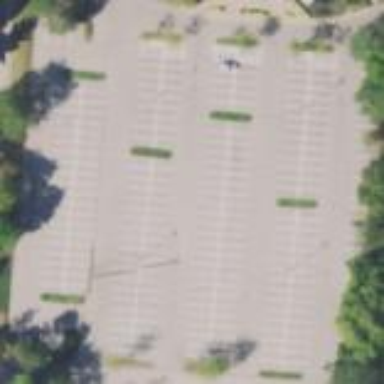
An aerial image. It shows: Parking area.